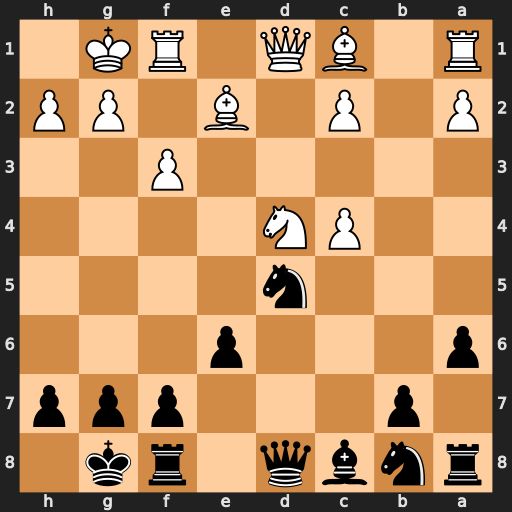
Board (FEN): rnbq1rk1/1p3ppp/p3p3/3n4/2PN4/5P2/P1P1B1PP/R1BQ1RK1
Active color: b
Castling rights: -
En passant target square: -
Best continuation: Nc3 Qd3 Qxd4+